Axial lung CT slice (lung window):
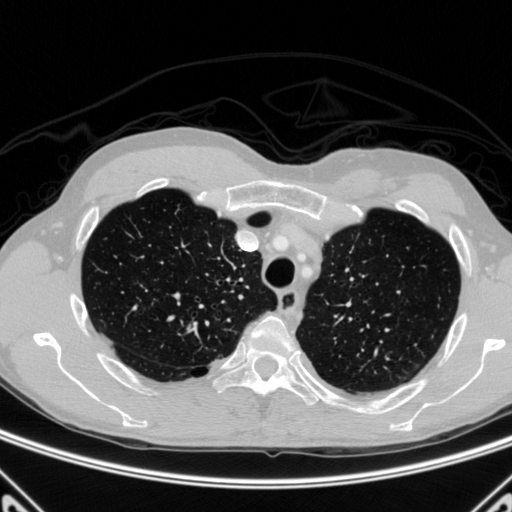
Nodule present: no